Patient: sex M, age 57
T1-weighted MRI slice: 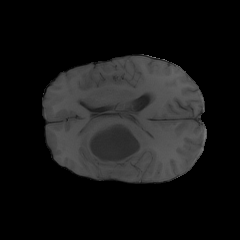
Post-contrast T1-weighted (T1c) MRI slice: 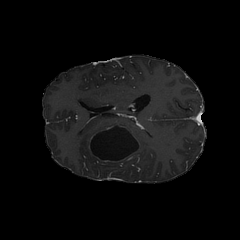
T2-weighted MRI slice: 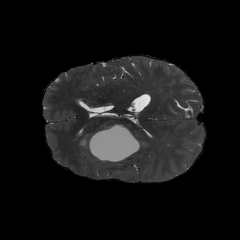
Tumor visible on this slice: yes
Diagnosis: Glioblastoma, IDH-wildtype
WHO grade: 4